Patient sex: M
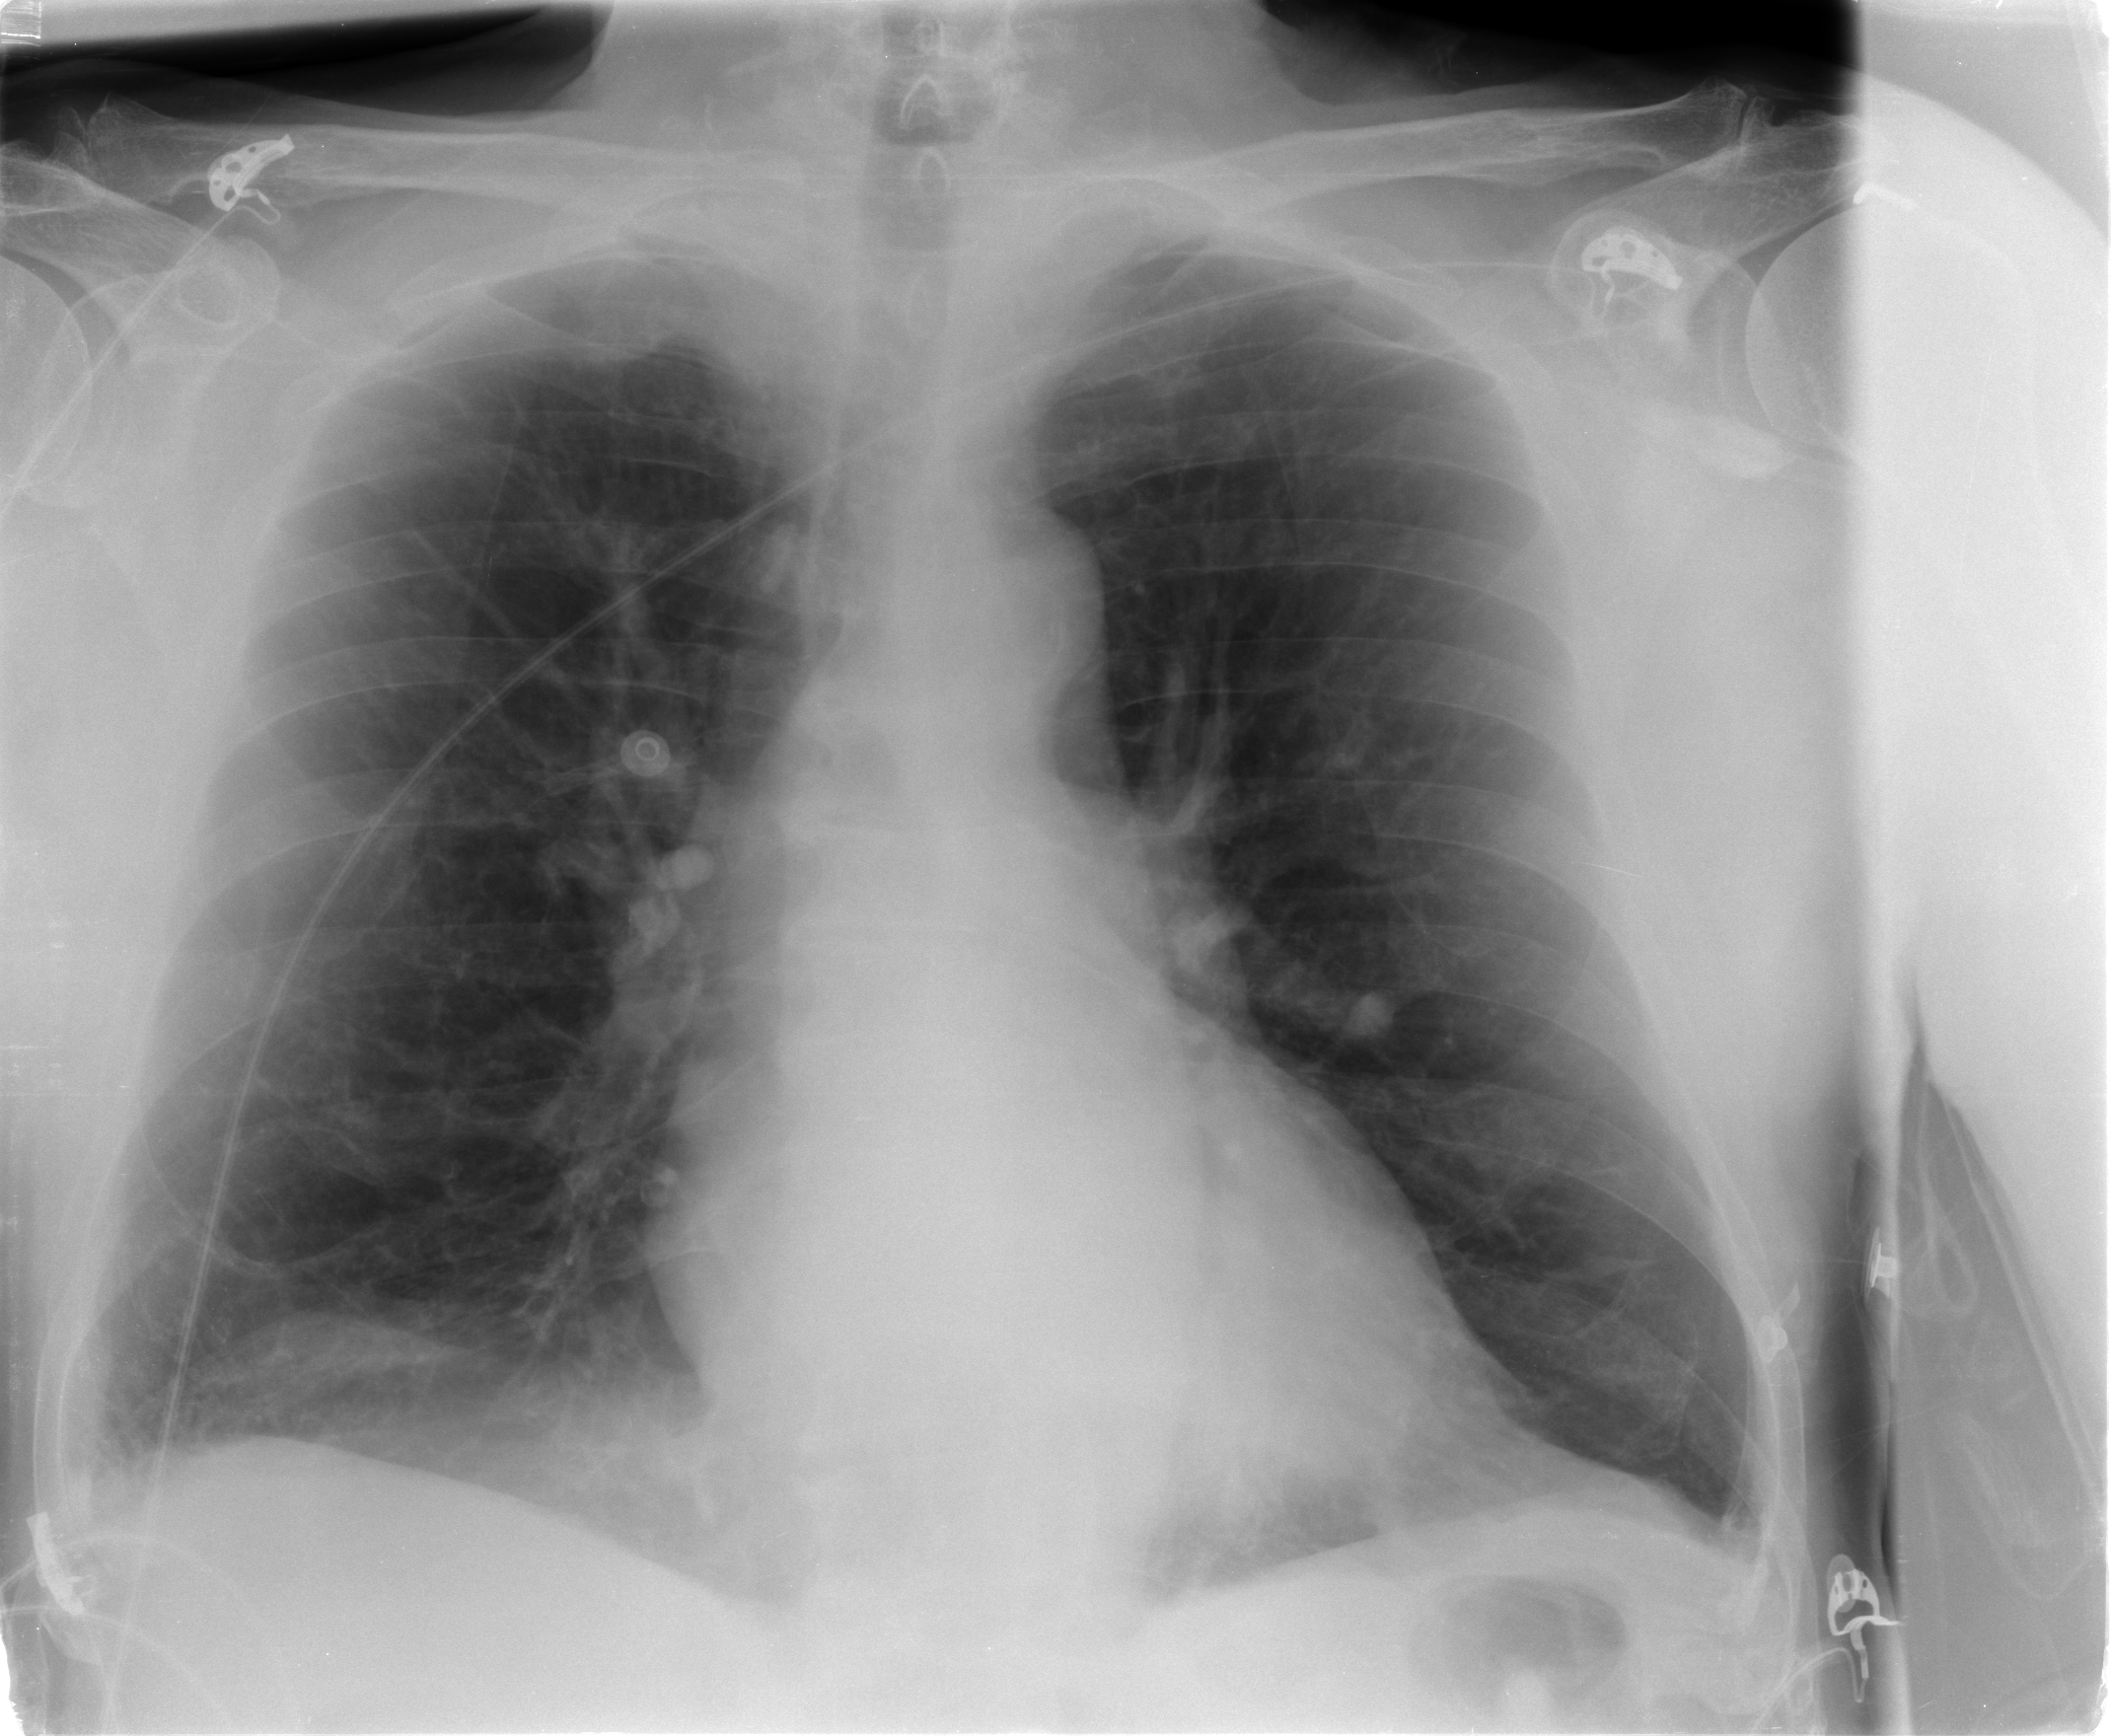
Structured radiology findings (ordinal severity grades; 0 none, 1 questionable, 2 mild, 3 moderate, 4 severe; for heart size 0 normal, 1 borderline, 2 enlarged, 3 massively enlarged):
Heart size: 0
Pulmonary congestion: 1
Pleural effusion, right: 0
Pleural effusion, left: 0
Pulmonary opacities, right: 0
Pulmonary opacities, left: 0
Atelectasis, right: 2
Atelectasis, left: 2